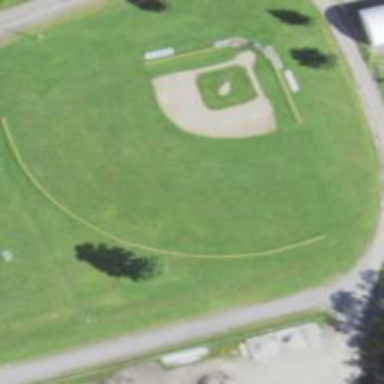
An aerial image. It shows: Baseball pitch for leisure and sports activities.